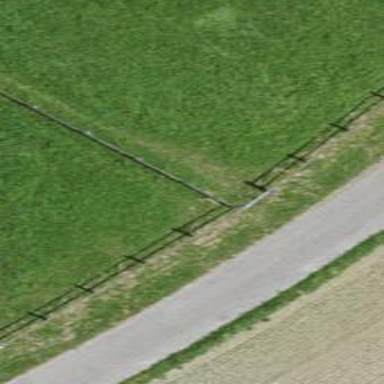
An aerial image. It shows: Fence is in the image.